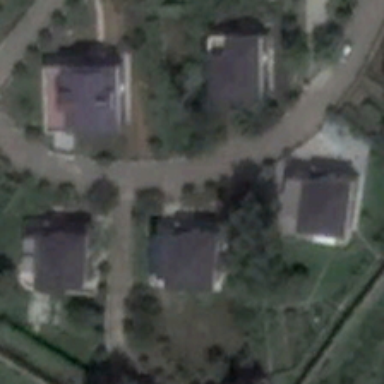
Several buildings and many green trees are in a medium residential area .